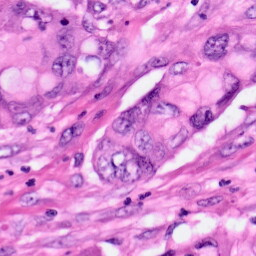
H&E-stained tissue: Pancreatic